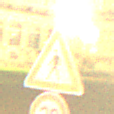
Verkehrszeichen: FussgaengerRechts
Zusatzzeichen unten: Geschwindigkeit20
Umgebung: Outdoor, Urban
Tageszeit: Night
Wetter: Overcast
Licht: Artificial
Jahreszeit: NotSpecified
Kontrast: HighContrast